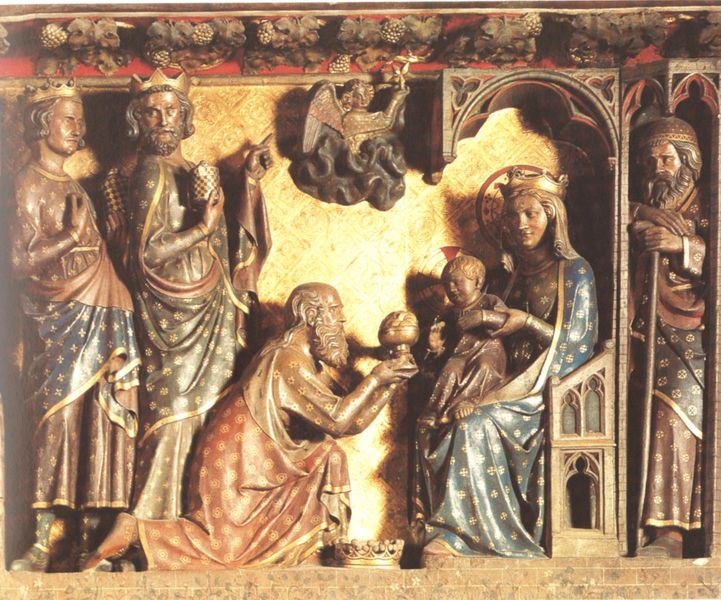
Titel: Chorschranken, Anbetung der Könige
Standort: Paris, Notre-Dame (EU - F - Ile-de-France)
Schlagwörter: blau, flügel, gott, mann, sitzen, frau, holz, blüten, rot, wolke, bart, bärte, mensch, stehen, taube, vollbart, herr, gold, mantel, drei, kind, gotik, krone, engel, krug, skulptur, trauben, relief, bogen, baby, könig, thron, plastik, becher, dose, sterne, knien, geschenk, heiligenschein, nimbus, christus, jesus, knieend, kniend, weihrauch, könige, heilige, lilien, reben, heilig, maria, anbetung, schnitzen, josef, joseph, geburt, krippe, jesuskind, schnitzkunst, geschenke, gaben, dreikönige, enel, christliche kunst, child, die heiligen drei könige